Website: macys
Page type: billing-address
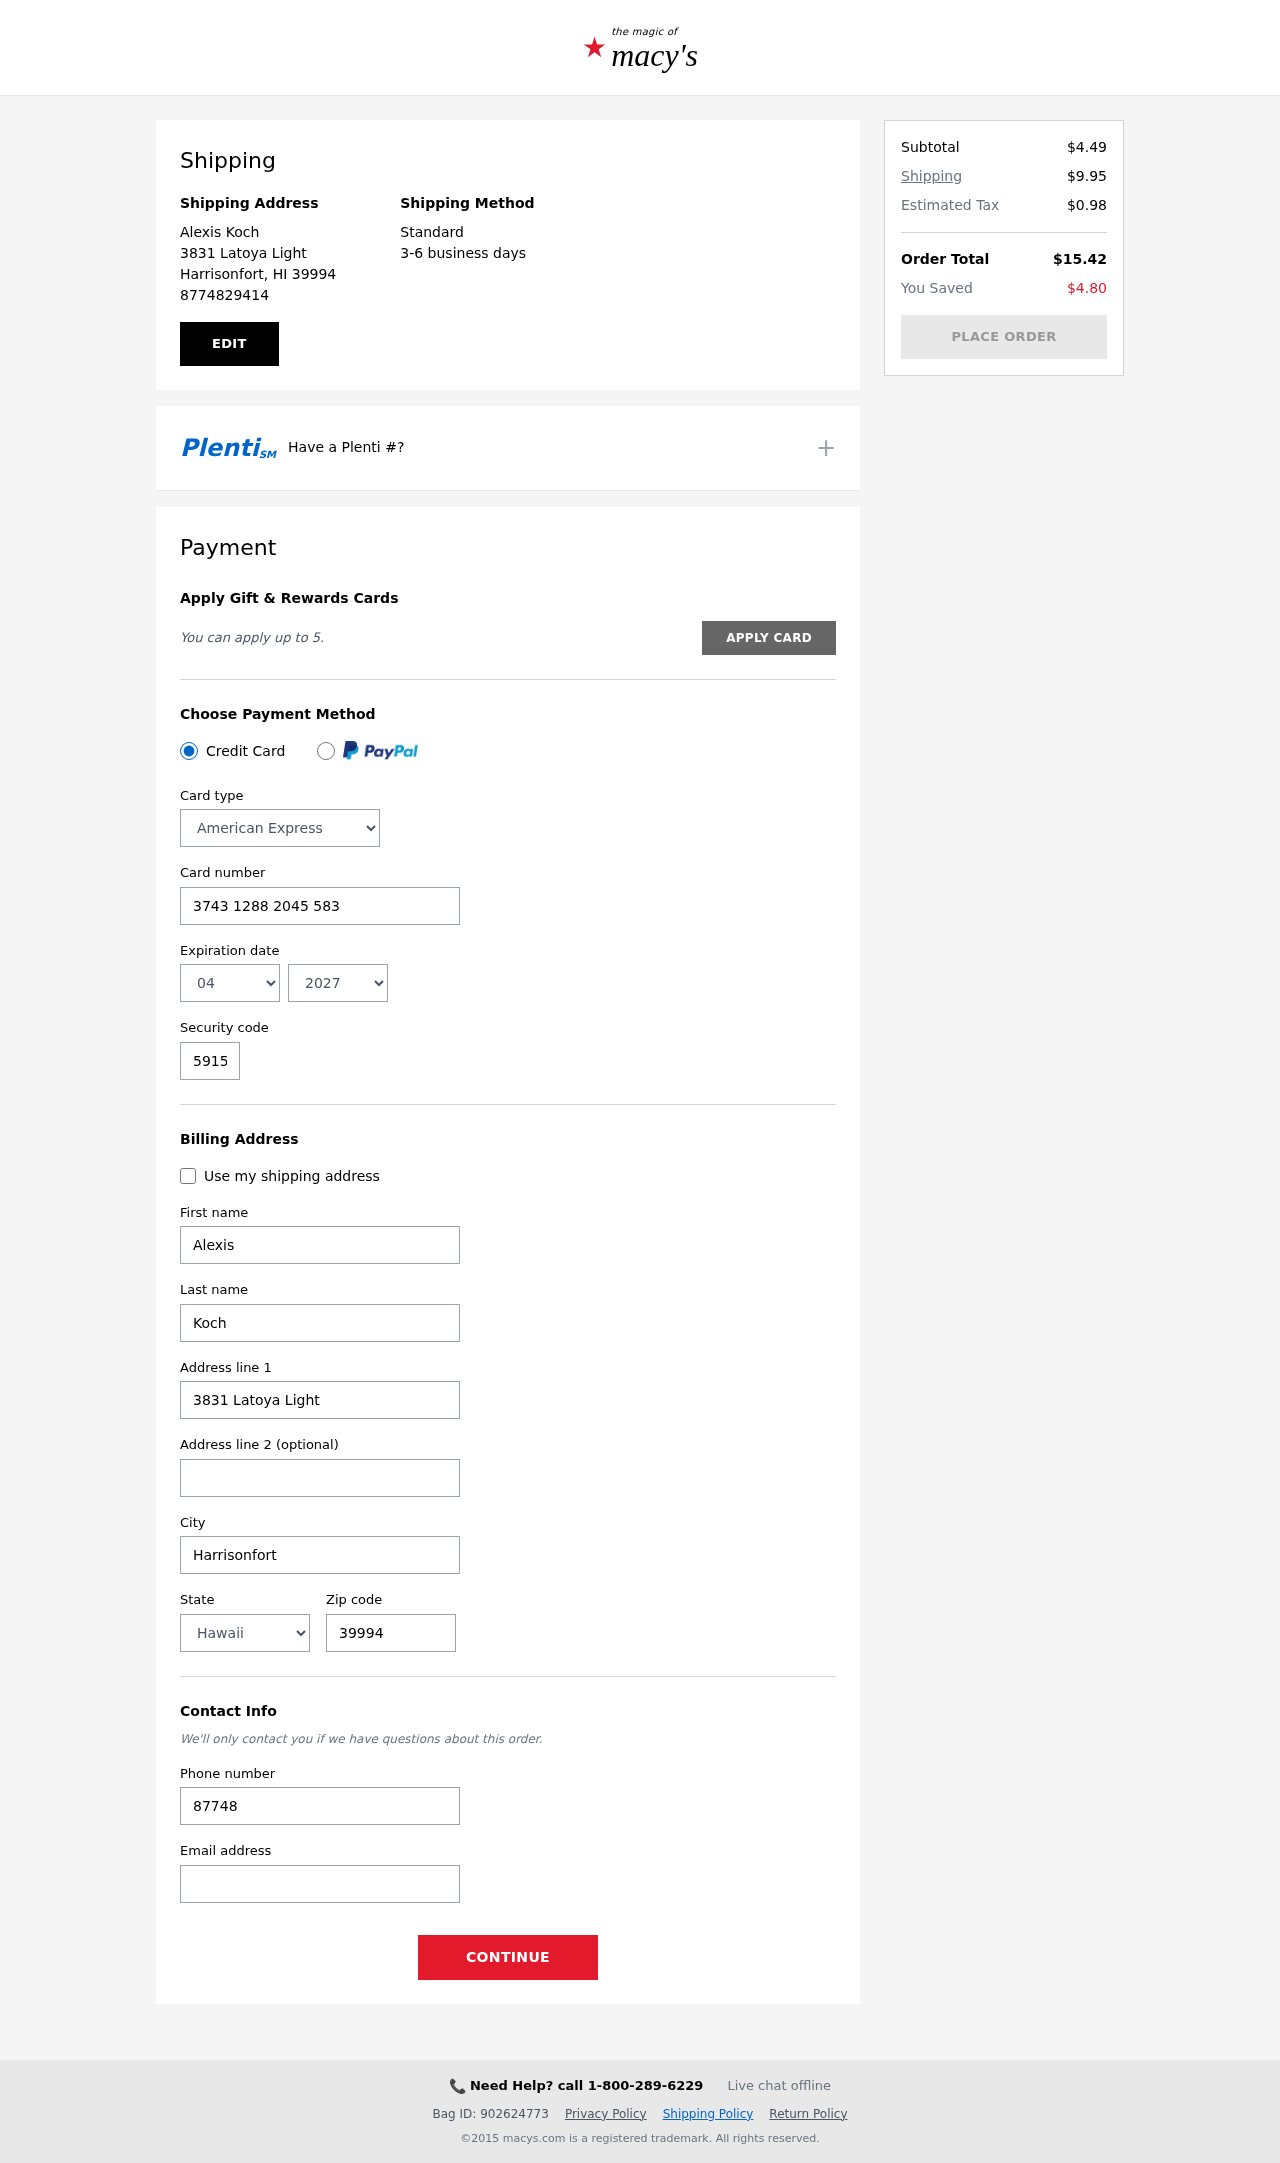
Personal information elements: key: PII_CARD_CVV
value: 5915
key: PII_CARD_EXPIRY_MONTH
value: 04
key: PII_CARD_EXPIRY_YEAR
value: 27
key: PII_CARD_NUMBER
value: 3743 1288 2045 583
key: PII_CARD_TYPE
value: American Express
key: PII_CITY
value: Harrisonfort
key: PII_CITY_STATE_ZIP
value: Harrisonfort, HI 39994
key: PII_EMAIL
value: alexiskoch@gmail.com
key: PII_FIRSTNAME
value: Alexis
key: PII_FULLNAME
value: Alexis Koch
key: PII_LASTNAME
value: Koch
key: PII_PHONE
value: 8774829414
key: PII_POSTCODE
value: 39994
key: PII_STATE
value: Hawaii
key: PII_STREET
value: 3831 Latoya Light
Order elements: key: ORDER_SUBTOTAL
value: $4.49
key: ORDER_SHIPPING_COST
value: $9.95
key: ORDER_TAX
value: $0.98
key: ORDER_TOTAL
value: $15.42
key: ORDER_SAVINGS
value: $4.80